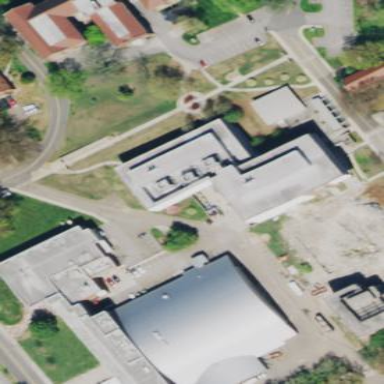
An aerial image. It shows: University building.